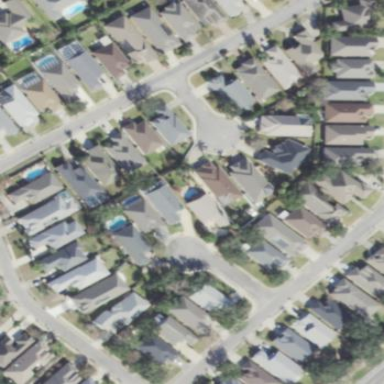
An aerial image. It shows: Residential area consisting of single-family homes.